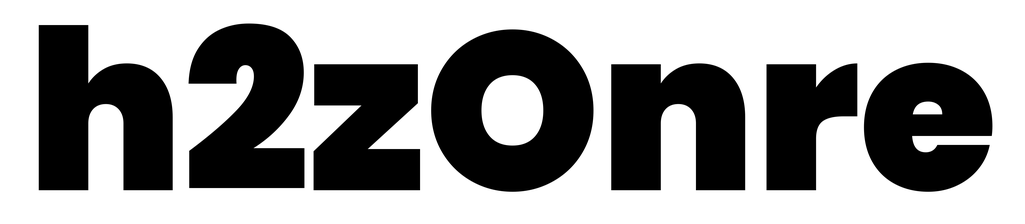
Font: Poppins-Black